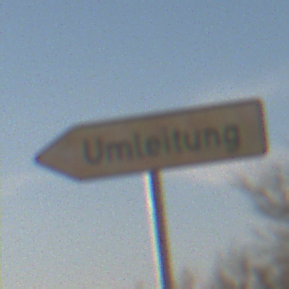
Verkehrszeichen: UmleitungswegweiserLinksweisend
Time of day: MorningAfternoon
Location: Outdoor (Nature)
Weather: PartlyCloudy
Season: NotSpecified
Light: Natural